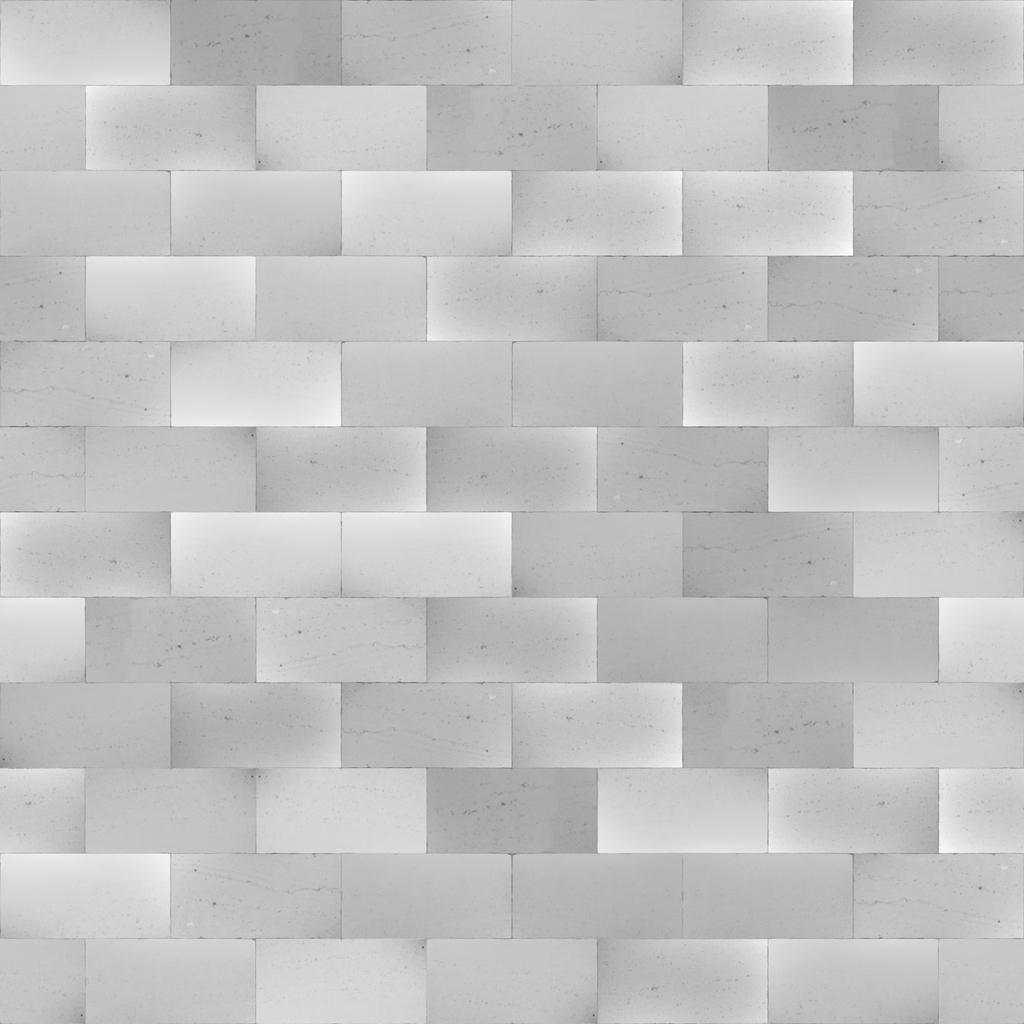
Texture map type: Displacement